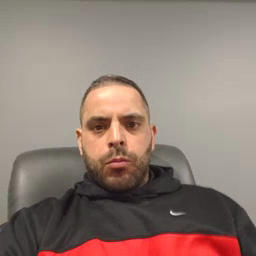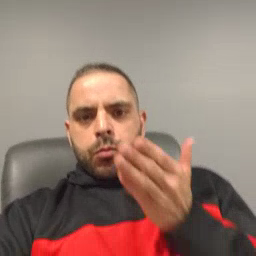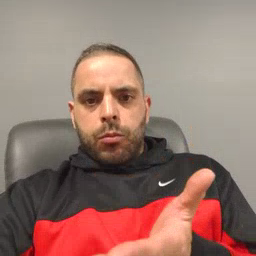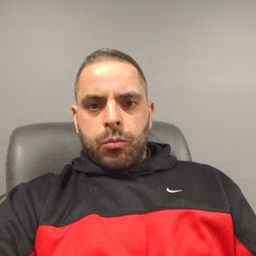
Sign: boat